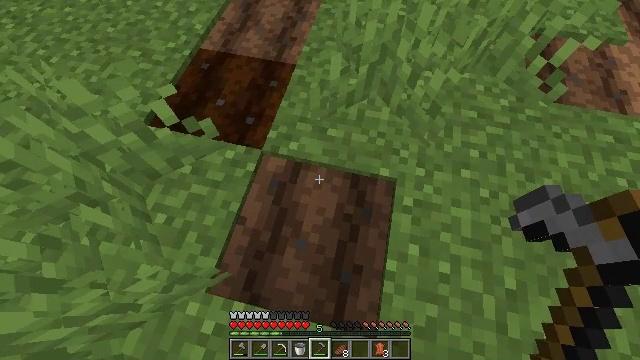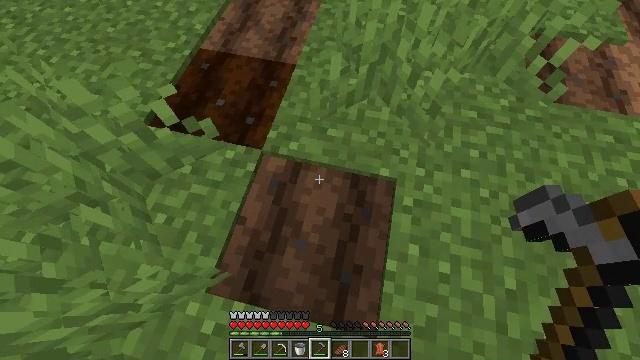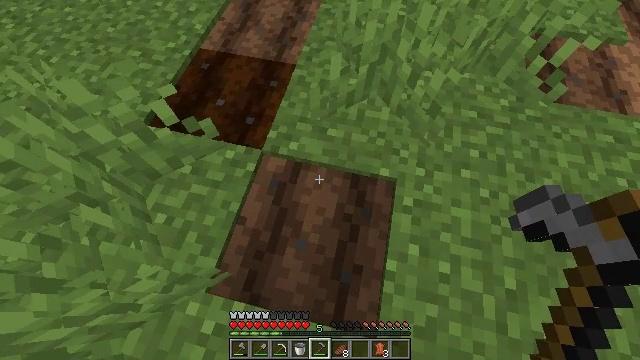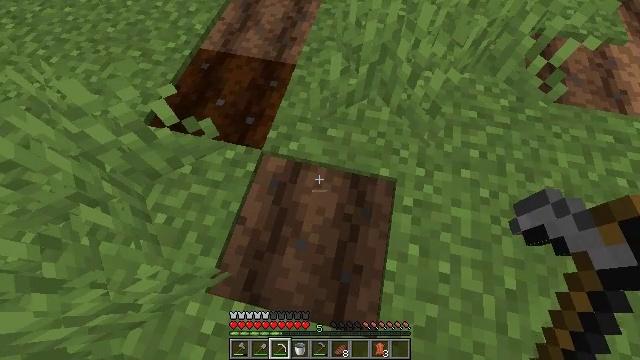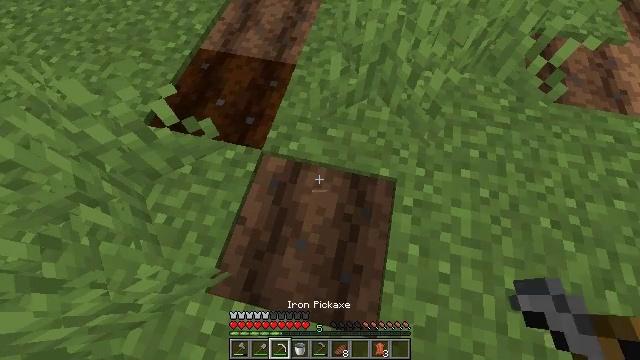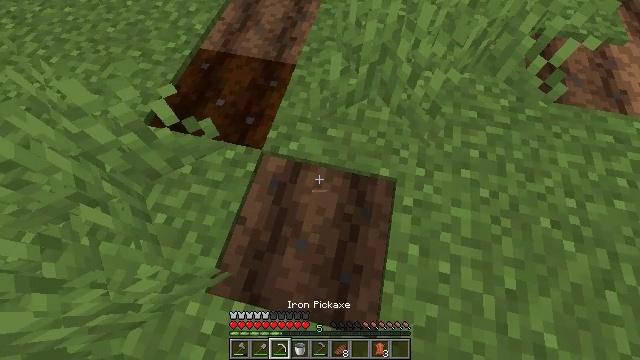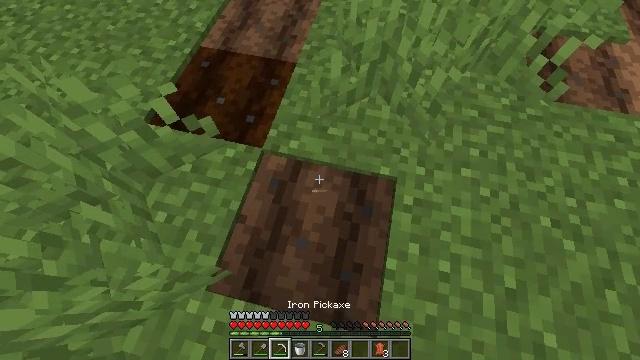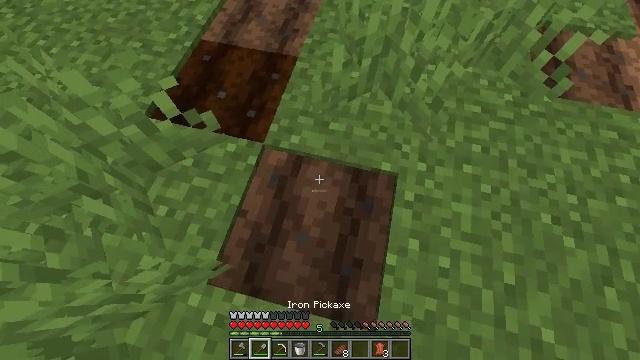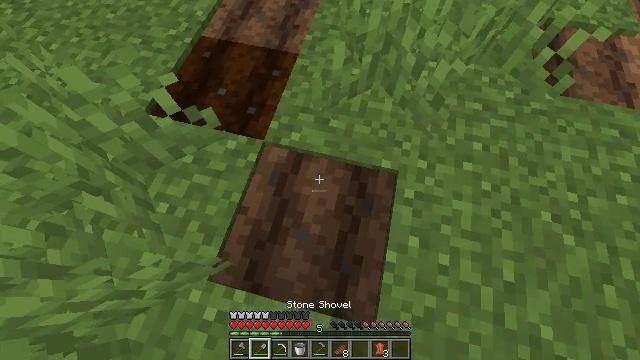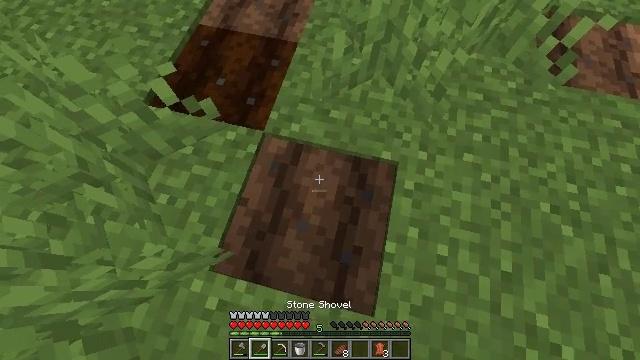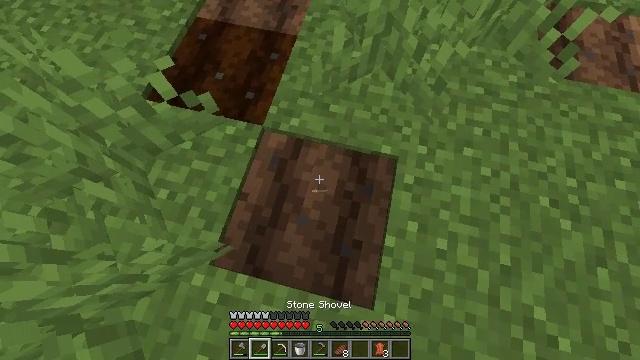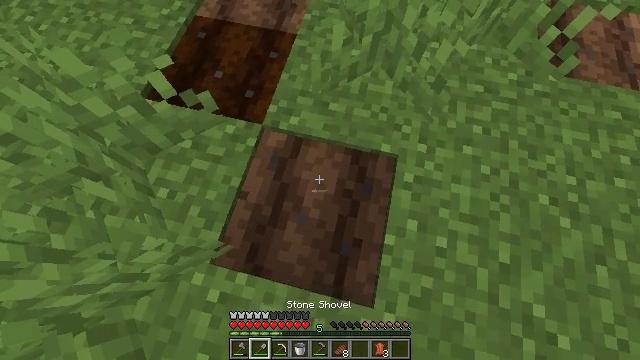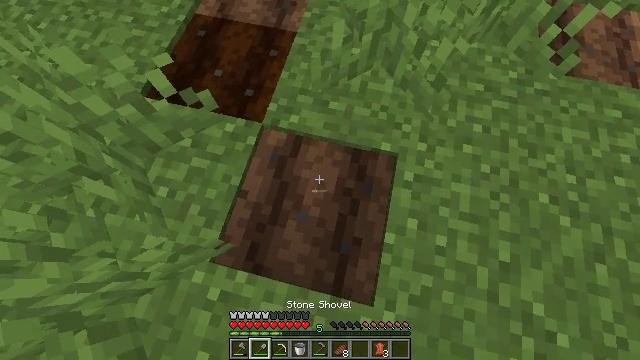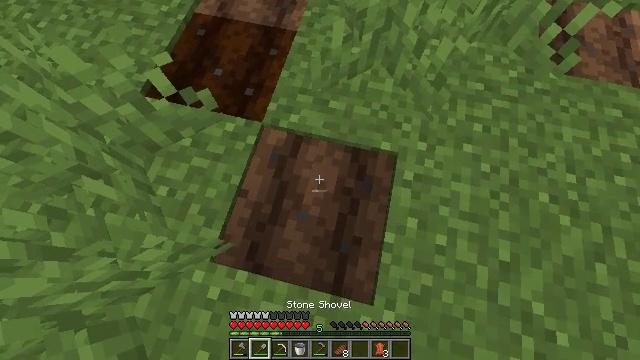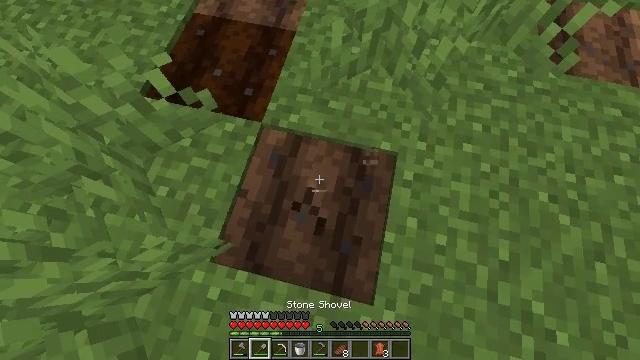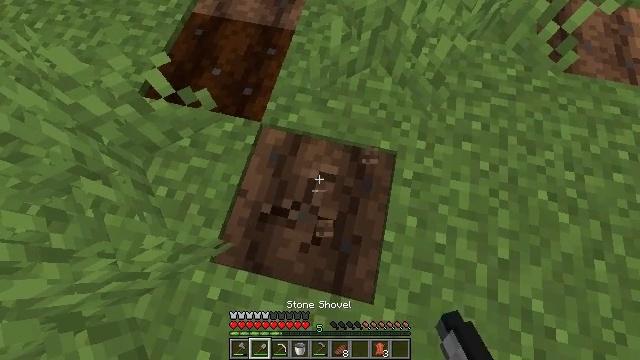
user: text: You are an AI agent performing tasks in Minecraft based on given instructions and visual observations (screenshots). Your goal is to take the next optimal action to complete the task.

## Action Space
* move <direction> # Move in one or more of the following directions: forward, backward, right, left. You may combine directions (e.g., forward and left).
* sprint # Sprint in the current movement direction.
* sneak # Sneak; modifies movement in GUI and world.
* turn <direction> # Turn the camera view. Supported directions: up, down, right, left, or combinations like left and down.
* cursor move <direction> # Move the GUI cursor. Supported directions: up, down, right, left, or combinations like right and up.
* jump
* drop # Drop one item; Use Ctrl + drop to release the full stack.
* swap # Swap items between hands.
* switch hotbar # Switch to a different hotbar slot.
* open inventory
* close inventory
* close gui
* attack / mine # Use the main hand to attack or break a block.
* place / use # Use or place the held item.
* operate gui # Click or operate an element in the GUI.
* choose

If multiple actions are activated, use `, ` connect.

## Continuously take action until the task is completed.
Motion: motion action
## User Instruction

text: Break the farmland to revert it to dirt.
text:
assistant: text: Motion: no_op
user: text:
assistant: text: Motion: no_op
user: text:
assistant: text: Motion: switch to hotbar 3
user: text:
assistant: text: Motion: switch to hotbar 3
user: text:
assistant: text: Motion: switch to hotbar 3
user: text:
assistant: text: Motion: no_op
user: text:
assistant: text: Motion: turn down, switch to hotbar 2
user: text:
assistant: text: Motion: switch to hotbar 2
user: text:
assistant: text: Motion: turn down, switch to hotbar 2
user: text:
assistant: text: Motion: turn down
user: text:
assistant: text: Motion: no_op
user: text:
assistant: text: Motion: no_op
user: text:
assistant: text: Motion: no_op
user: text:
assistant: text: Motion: attack / mine
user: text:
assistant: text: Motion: attack / mine
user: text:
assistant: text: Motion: attack / mine
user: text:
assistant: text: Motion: attack / mine
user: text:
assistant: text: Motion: attack / mine
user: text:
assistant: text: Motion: attack / mine
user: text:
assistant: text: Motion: attack / mine
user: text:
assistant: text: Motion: attack / mine
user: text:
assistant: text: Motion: attack / mine
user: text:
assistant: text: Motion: attack / mine